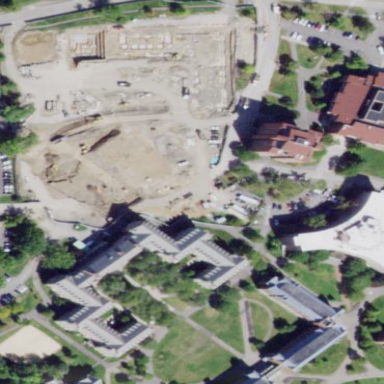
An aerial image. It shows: Dormitory building.